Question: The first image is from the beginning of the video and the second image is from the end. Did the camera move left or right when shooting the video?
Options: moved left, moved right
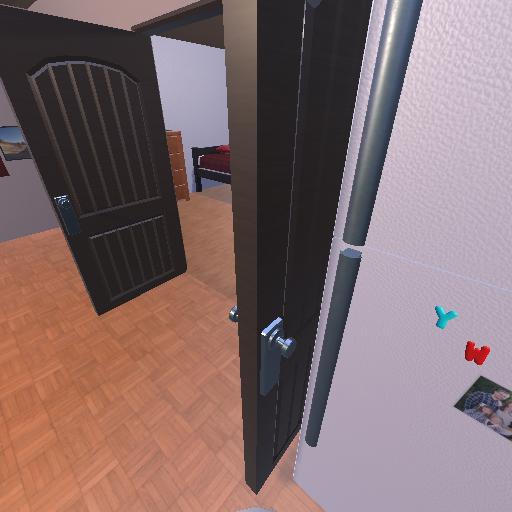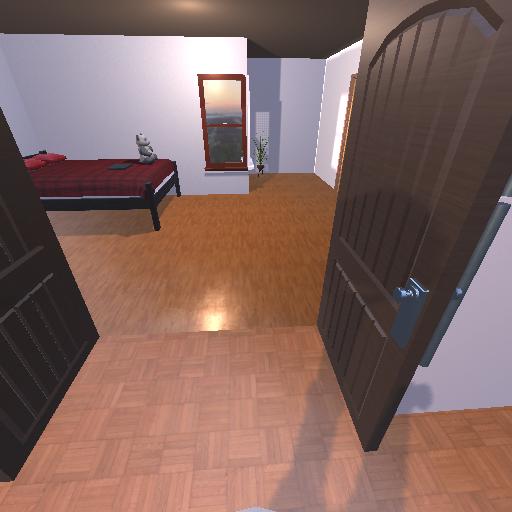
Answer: moved left